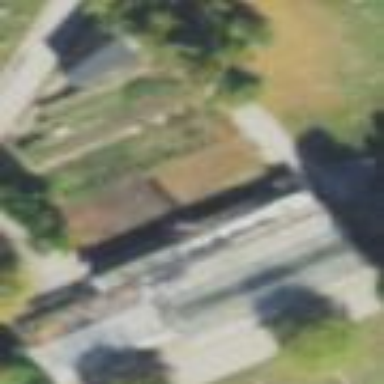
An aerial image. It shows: Greenhouse.